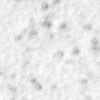
Label: no_change